Aerial crown-view tile of a tropical tree (Barro Colorado Island, Panama), acquired 20250217:
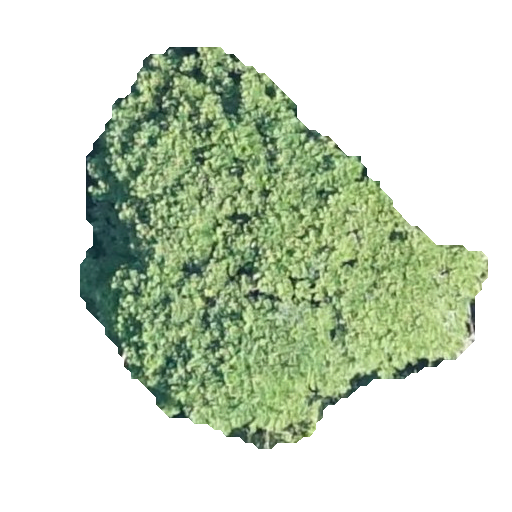
Species: Jacaranda copaia
GBIF accepted scientific name: Jacaranda copaia
Crown area: 152.017 m²